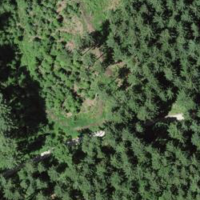
EUNIS habitat code: 43
Species observed at this site:
Fagus sylvatica